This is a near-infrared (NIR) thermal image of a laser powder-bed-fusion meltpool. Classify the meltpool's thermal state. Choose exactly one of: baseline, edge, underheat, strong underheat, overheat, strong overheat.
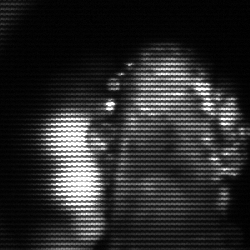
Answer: strong underheat